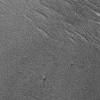
Atmospheric dust classification: not_dusty